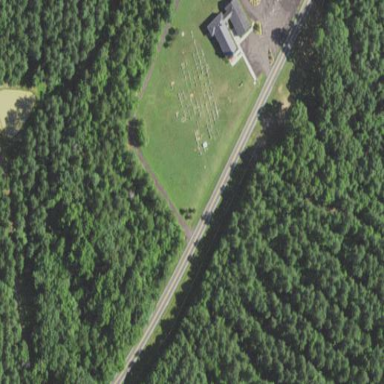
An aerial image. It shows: Cemetery.